Question: Recently when i try to start a web site using the following code it is returning null
and i have getting all the website using severmanager object Iam getting all the visual web projects in asp.net web page<URL>
how to resolve this issue and can i get all the performance data raw values from iis performance counters at a time?
'''
ServerManager IIS = new ServerManager();
List<string> iissites = new List<string>();
foreach (Site site in IIS.Sites)
{
iissites.Add(site.Name.ToString());
}
foreach (Site site in IIS.Sites)
{
//Console.WriteLine(String.Concat
//(
// site.Name, " , ",
// site.Id, " , ",
// //site.State, " , ",
// site.Applications["/"].VirtualDirectories[0].PhysicalPath
//));
Console.WriteLine(site.Name.ToString());
'''
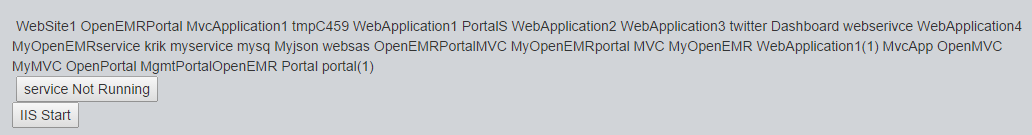
Answer: Thanks for your feedback, I have solved my problem by creating a web service in visual studio 2010 and linking ,i Mean i have a web reference to the asp.net project and i have called that web service methods in my asp.net web application. and now it is working fine !
Thanks and Regards
Suresh chinna